Question: I am making a UICollectionView control which would look like (fig-1) :
I have added the ability to delete cell by swiping the cells to right.
My problem case - If I delete the last cell by swiping (fig-2) , which will call the following code.
'''
- (void)removeTheCell:(AnyObject *)obj {
// remove the object
NSIndexPath *indexPath = [NSIndexPath indexPathForItem:[self.allObjects indexOfObject:obj] inSection:0];
[self.allObjects removeObjectAtIndex:indexPath.row];
[self.collectionView deleteItemsAtIndexPaths:@[indexPath]];
}
'''
And then add a new cell with different color using following method (fig-4):
'''
- (void)addNewObject:(NSNotification *)notification {
NSDictionary *dict = notification.userInfo;
NSArray *newObjects_a = [dict objectForKey:ALL_OBJECTS];
NSMutableArray *indexArrays = [[NSMutableArray alloc] init];
for (AnyObject *obj in newObjects_a) {
[self.allObjects addObject:obj];
[indexArrays addObject:[NSIndexPath indexPathForItem:[self.allObjects indexOfObject:obj] inSection:0]];
}
[self.collectionView performBatchUpdates:^{
[self.collectionView insertItemsAtIndexPaths:indexArrays];
} completion:nil];
}
'''
The cell that is displayed still looks like the old deleted cell with its last state (fig-4). But i checked the data source it doesn't contain the deleted object. It contains the latest data.
(fig-5)If i change to list layout by selecting the segment control which call the following method:
'''
- (IBAction)SwitchCellFrames:(id)sender {
int selection = ((UISegmentedControl *)sender).selectedSegmentIndex;
isGridView = selection == 0 ? YES : NO;
if (isGridView) {
[self.collectionView setCollectionViewLayout:gridFlowLayout animated:YES];
}else {
[self.collectionView setCollectionViewLayout:listFlowLayout animated:YES];
}
}
'''
layout variables are defined as :
'''
gridFlowLayout = [[UICollectionViewFlowLayout alloc] init];
[gridFlowLayout setItemSize:CGSizeMake(160, 155)];
[gridFlowLayout setMinimumInteritemSpacing:0.0f];
[gridFlowLayout setMinimumLineSpacing:0.0f];
[gridFlowLayout setScrollDirection:UICollectionViewScrollDirectionVertical];
listFlowLayout = [[UICollectionViewFlowLayout alloc] init];
[listFlowLayout setItemSize:CGSizeMake(320, 80)];
[listFlowLayout setMinimumInteritemSpacing:0.0f];
[listFlowLayout setMinimumLineSpacing:0.0f];
[listFlowLayout setScrollDirection:UICollectionViewScrollDirectionVertical];
'''
The collectionView now updates the new cell with the right color (fig-5/fig-6).
I tried '[self.collectionView setNeedsDisplay]' / '[self.collectionView setNeedsLayout]' / '[self.collectionView reloadData]'. These are not causing the UI to redraw itself.
I don't know what is causing the UICollectionView to retain the deleted view. Please Help.

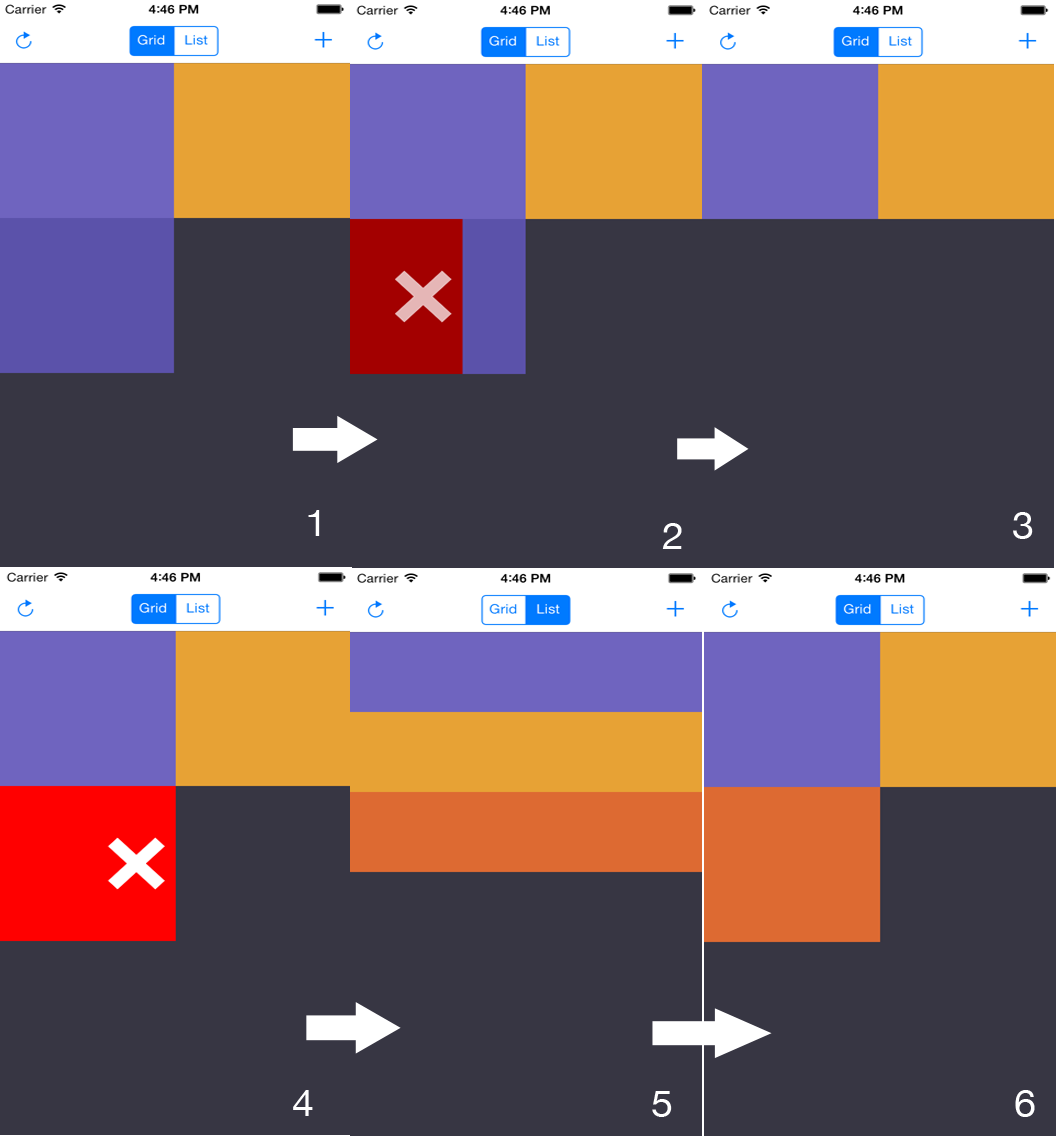
Answer: Found a work arround that is working for me in this situation :
I was creating and updating the ui under '- (void)awakeFromNib()' of my customCell class. So, when the the new cell is added at the location from where a cell was earlier deleted, '- (void)awakeFromNib()' was not getting called again and a previous copy of cell was being returned.
Therefore, i made the ui update method public and removed it from '- (void)awakeFromNib()'. Calling UI update method explicitly from cellForItemAtIndexPath solved the problem for me.
'''
-(UICollectionViewCell *)collectionView:(UICollectionView *)collectionView cellForItemAtIndexPath:(NSIndexPath *)indexPath{
CustomViewCell *cell = [collectionView dequeueReusableCellWithReuseIdentifier:@"CollectionCell" forIndexPath:indexPath];
cell.obj = [self.allObjects objectAtIndex:indexPath.row];
[cell handleChangesForLayoutAndPosition];
[cell updateUI];
[cell resetScrollView];
cell.delegate = self;
return cell;
}
'''